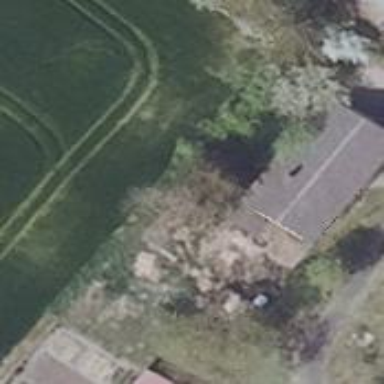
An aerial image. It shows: Garage building.